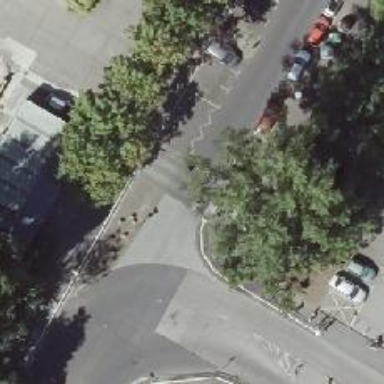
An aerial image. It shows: Unmarked road crossing.